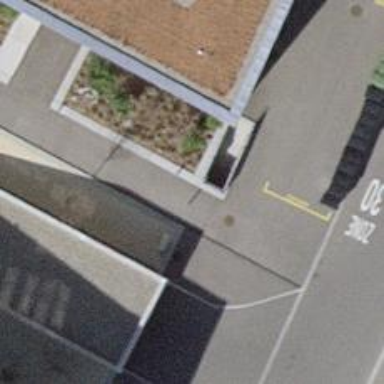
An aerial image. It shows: Bollard.